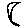
Label: moon